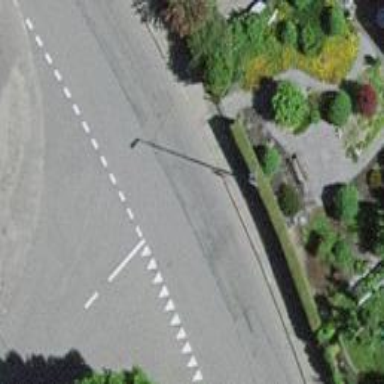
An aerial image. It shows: Road with "give way" sign.